Interaction volume radius: 10 \u00c5
Interaction volume height: 30 \u00c5
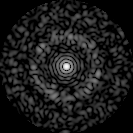
Disorder parameter: 0.8518